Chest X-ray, PA view. Patient: 66 years old, sex F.
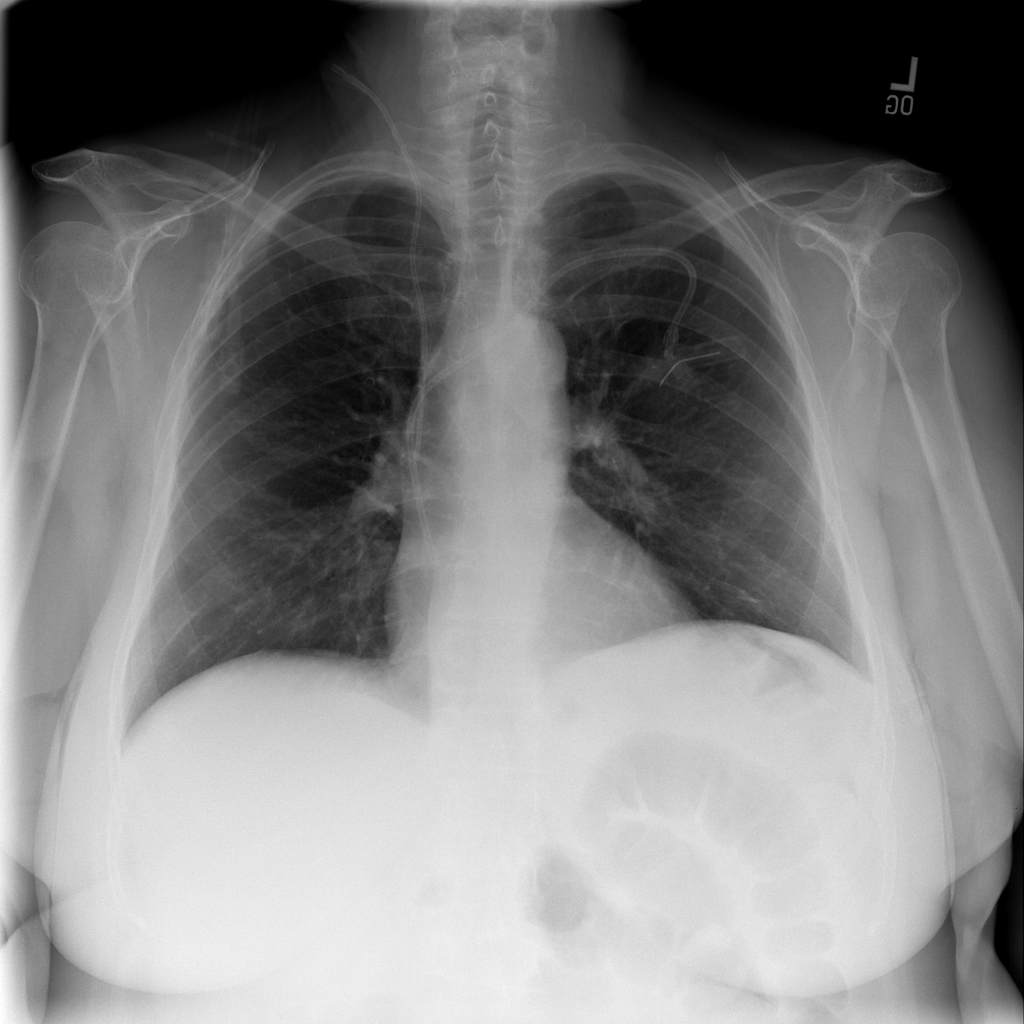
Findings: No Finding